RGB frame:
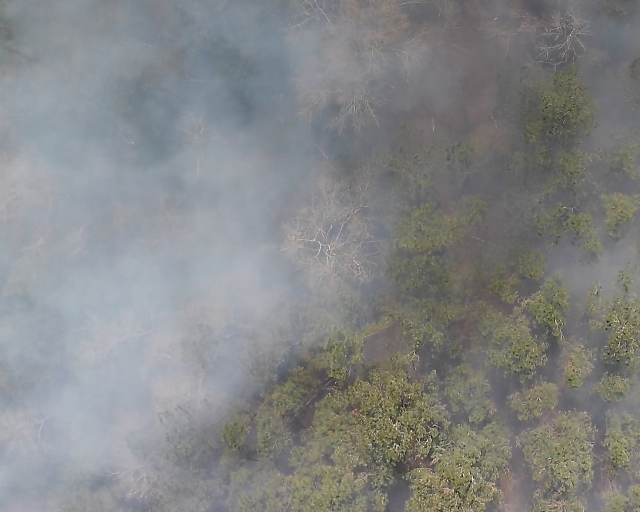
Thermal frame:
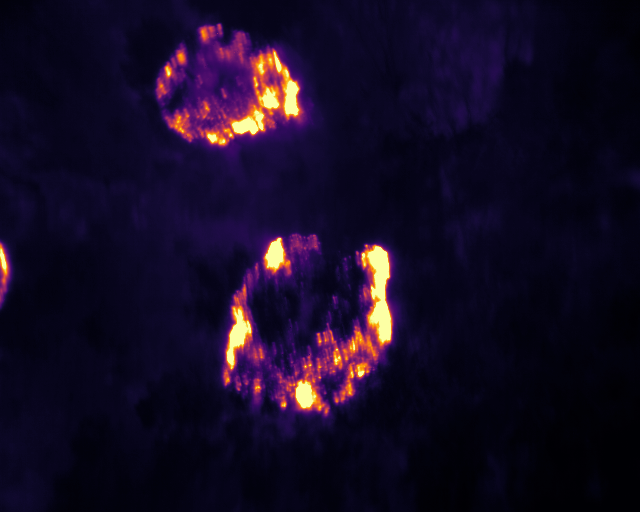
Captured: 2026-02-26 02:30:45
Pixels at or above 80 °C: 9539 (fraction of frame: 0.02911)